Question: I recently started out with the diamond square algorithm and while I have watched many examples, I still have a problem with the noise looking "squary" and not as smooth as I want them to be. (I compare them to noise produced by the perlin noise).
Here is the current code with grayscaled image: <URL>
This is the result I am looking for:

I have to say that I understand the procedure, but in my example, the code is from a tutorial I found on the internet.
Does you know what is wrong?
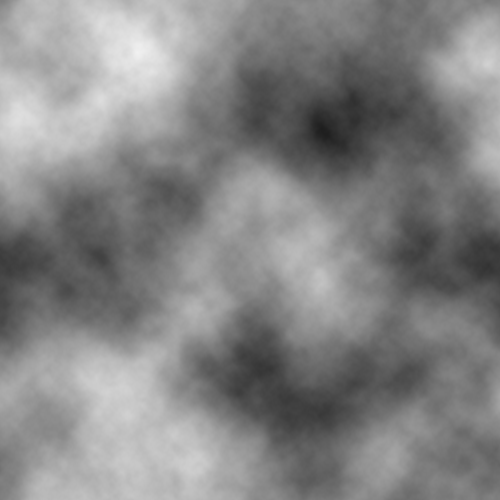
Answer: If you don't want square patterns, then don't use diamond-square algorithm. The square patterns is a <URL>, and you likely have done nothing wrong. If you want a smooth pattern, then generate your you should use other generators like Perlin.